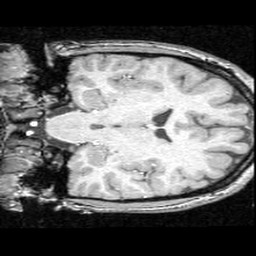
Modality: T1w
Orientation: coronal
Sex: female
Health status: ill
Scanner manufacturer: ge
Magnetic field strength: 1.5 T
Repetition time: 21 s
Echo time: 0.008 s